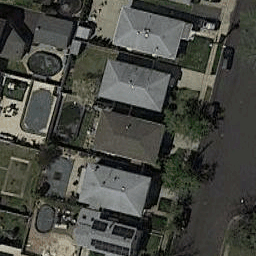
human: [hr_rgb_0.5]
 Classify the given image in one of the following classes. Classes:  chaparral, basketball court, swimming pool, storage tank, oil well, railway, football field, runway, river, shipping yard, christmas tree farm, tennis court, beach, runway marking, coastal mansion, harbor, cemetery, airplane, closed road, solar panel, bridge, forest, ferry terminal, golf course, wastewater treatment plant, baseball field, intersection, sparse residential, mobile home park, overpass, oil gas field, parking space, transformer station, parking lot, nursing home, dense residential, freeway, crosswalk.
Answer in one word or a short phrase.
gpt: dense residential